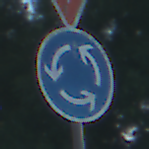
Verkehrszeichen: Kreisverkehr
Zusatzzeichen oben: VorfahrtGewaehren
Umgebung: Outdoor, RoadRail
Tageszeit: MorningAfternoon
Wetter: Clear
Licht: Natural
Jahreszeit: NotSpecified
Kontrast: HighContrast